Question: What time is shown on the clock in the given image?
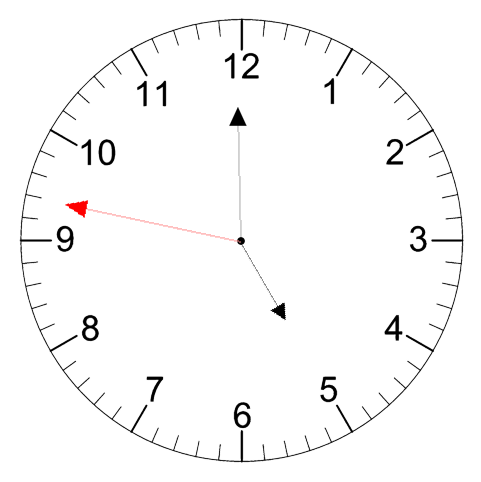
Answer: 04:59:47